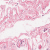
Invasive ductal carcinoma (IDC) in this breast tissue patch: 0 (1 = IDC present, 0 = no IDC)